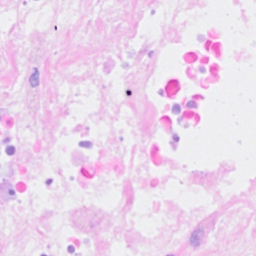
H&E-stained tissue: Breast